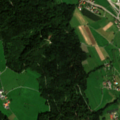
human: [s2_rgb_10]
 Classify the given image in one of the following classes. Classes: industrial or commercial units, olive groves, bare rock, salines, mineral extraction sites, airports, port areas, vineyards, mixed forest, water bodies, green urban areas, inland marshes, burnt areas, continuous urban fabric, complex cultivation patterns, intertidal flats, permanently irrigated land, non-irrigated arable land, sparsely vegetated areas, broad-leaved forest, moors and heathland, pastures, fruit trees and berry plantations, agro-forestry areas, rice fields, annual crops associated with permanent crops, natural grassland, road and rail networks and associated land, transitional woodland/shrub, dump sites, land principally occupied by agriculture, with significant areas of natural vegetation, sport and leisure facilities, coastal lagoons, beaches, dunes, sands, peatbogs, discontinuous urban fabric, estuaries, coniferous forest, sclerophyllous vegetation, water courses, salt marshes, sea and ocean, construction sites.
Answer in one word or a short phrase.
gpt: discontinuous urban fabric, non-irrigated arable land, pastures, mixed forest